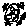
Label: moon